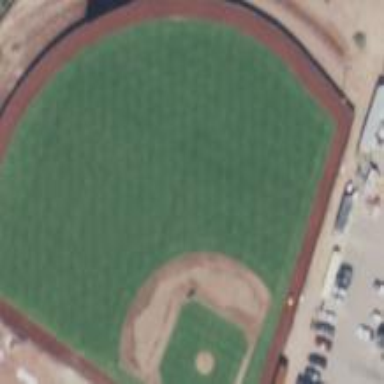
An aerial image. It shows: Baseball pitch for leisure and sports activities.